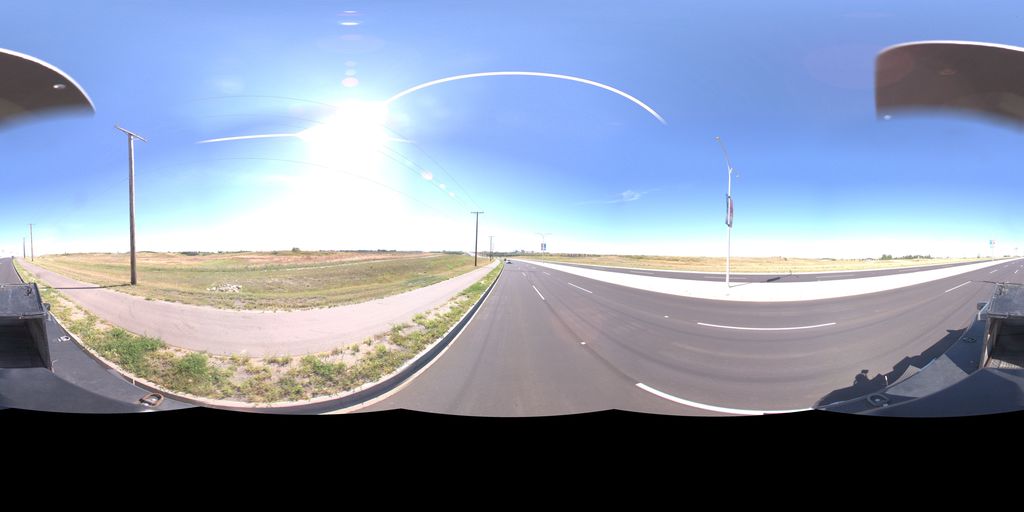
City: saskatoon